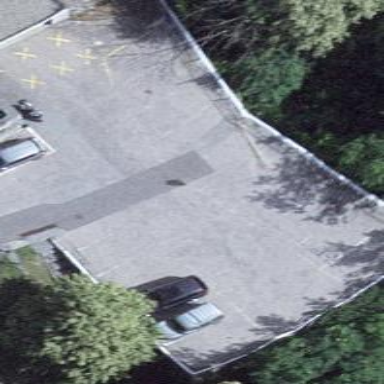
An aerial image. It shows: Parking area with surface.